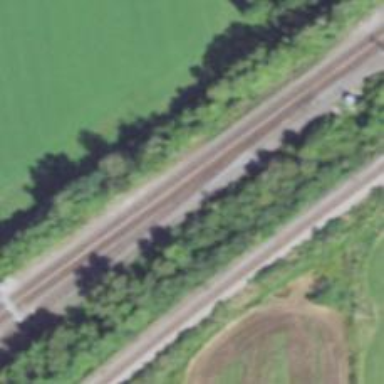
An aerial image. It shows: Railway siding for service.